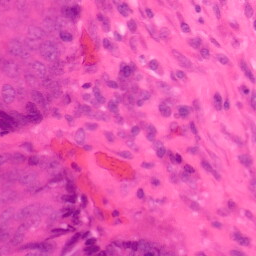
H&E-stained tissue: Colon